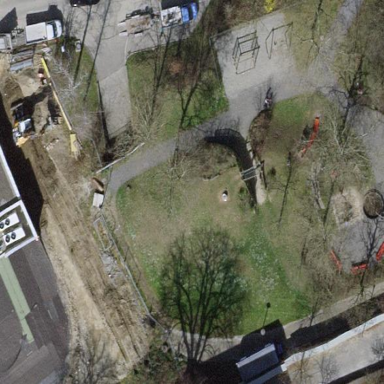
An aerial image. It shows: Playground area for leisure activities on the land.